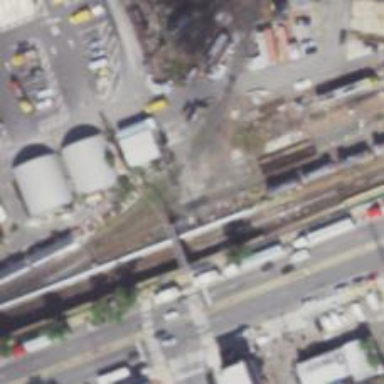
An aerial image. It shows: Railway level crossing.